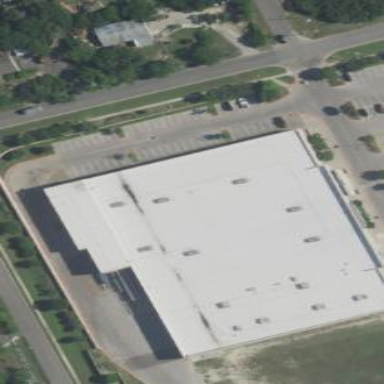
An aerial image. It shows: Retail building that houses department store.